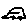
Label: car